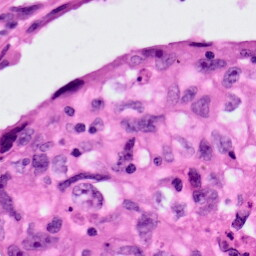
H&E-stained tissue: Lung